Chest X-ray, PA view. Patient: 36 years old, sex F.
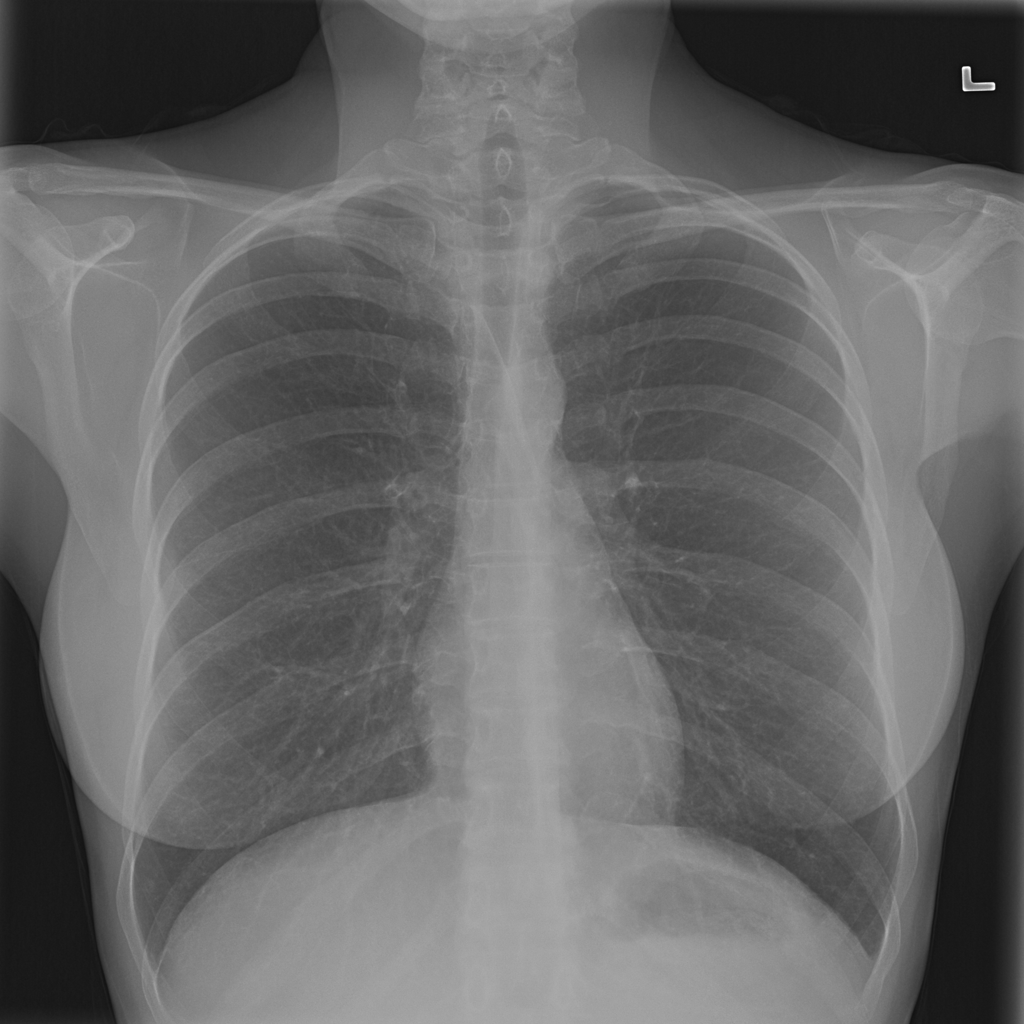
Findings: No Finding